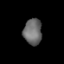
Tissue: lung
Cell type: Epithelial cells
Senescence score: 0.1649
Nuclear area (px): 469
Mean DAPI intensity: 105.748